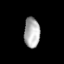
Tissue: lung
Cell type: Myeloid cells
Senescence score: 0.2376
Nuclear area (px): 463
Mean DAPI intensity: 174.788